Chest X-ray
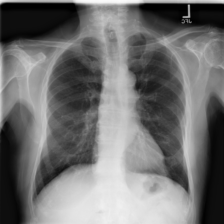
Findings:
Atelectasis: negative
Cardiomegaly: negative
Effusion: negative
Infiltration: negative
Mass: negative
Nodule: negative
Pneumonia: negative
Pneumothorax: negative
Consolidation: negative
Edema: negative
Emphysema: negative
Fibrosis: negative
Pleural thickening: negative
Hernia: negative